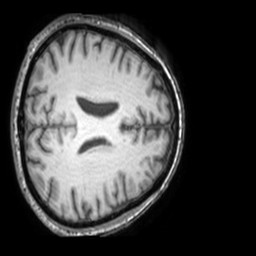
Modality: T1w
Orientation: axial
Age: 63
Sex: male
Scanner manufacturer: philips
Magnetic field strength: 3 T
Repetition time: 0.009858 s
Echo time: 0.004595 s